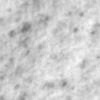
Label: no_change